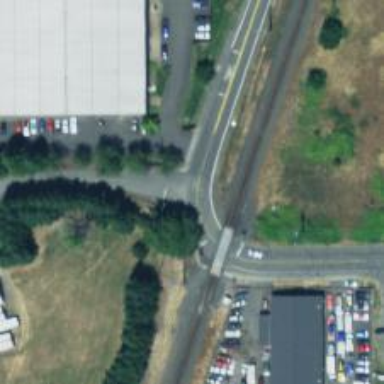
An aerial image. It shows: Tertiary road with sidewalk on the left.